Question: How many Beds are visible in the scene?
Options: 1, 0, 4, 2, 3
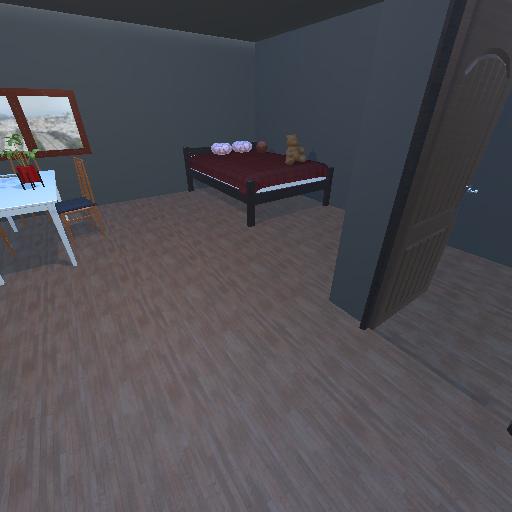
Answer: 1